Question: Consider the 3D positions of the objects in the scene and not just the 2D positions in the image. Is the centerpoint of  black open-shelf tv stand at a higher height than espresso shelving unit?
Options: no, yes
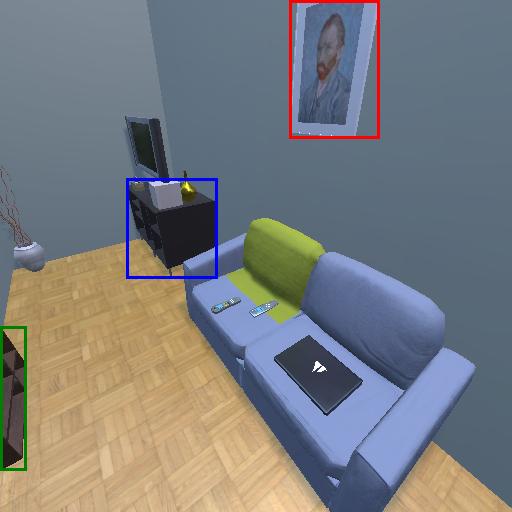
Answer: no